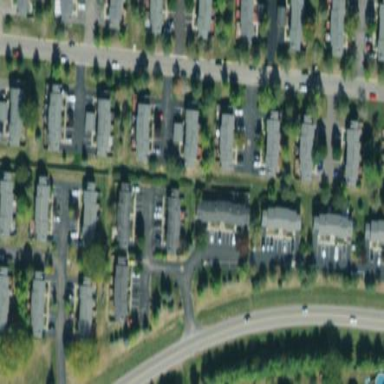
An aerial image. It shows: Residential area on city block.